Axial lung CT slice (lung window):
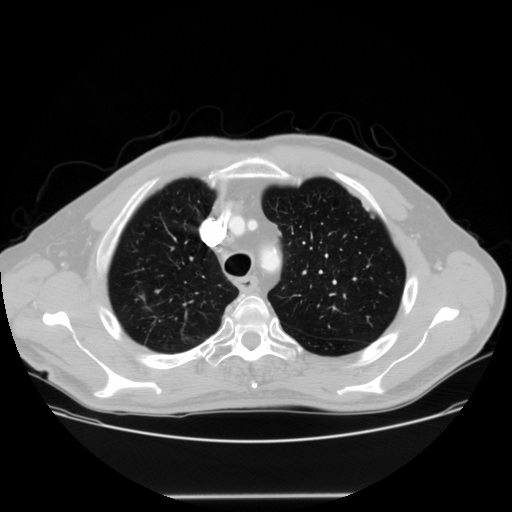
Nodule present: no